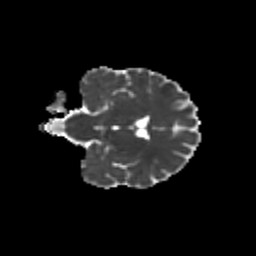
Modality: MD
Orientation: coronal
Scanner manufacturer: siemens
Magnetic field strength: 3 T
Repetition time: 9.2 s
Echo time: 0.084 s